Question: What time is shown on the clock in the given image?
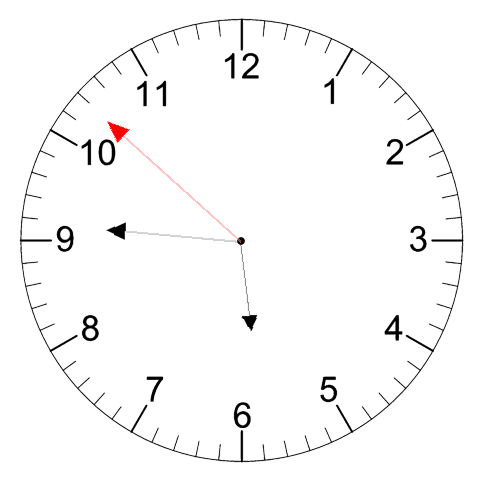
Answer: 05:45:52